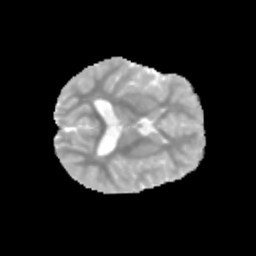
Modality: MD
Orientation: axial
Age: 9
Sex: male
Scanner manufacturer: siemens
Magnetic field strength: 3 T
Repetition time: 3.8 s
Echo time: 0.07 s